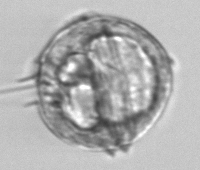
Label: Protoperidinium